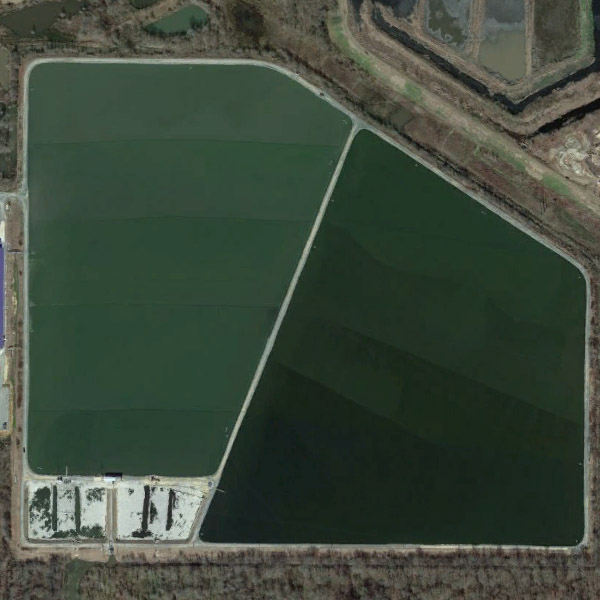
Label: Pond